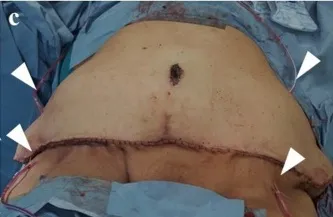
Procedure of panniculectomy. . (c) After excision of the extra skin, umbilication was done. Four JVAC drains were retained on the fascia at the time of closing.
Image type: medical_photograph (other_medical_photograph)